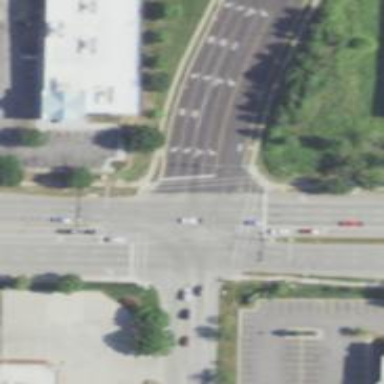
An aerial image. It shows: Road marking with turn dashes.